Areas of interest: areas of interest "Industrial Park"
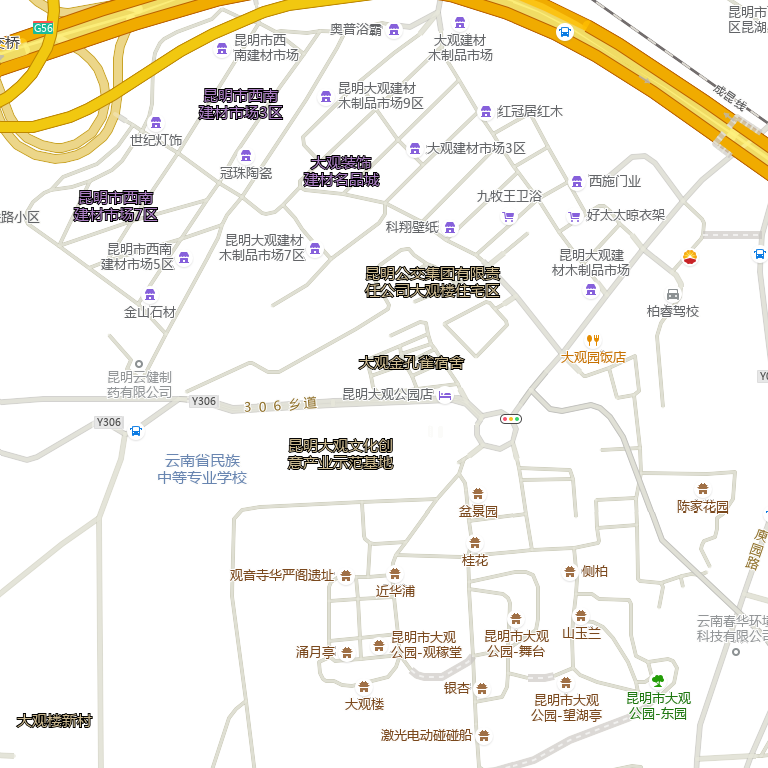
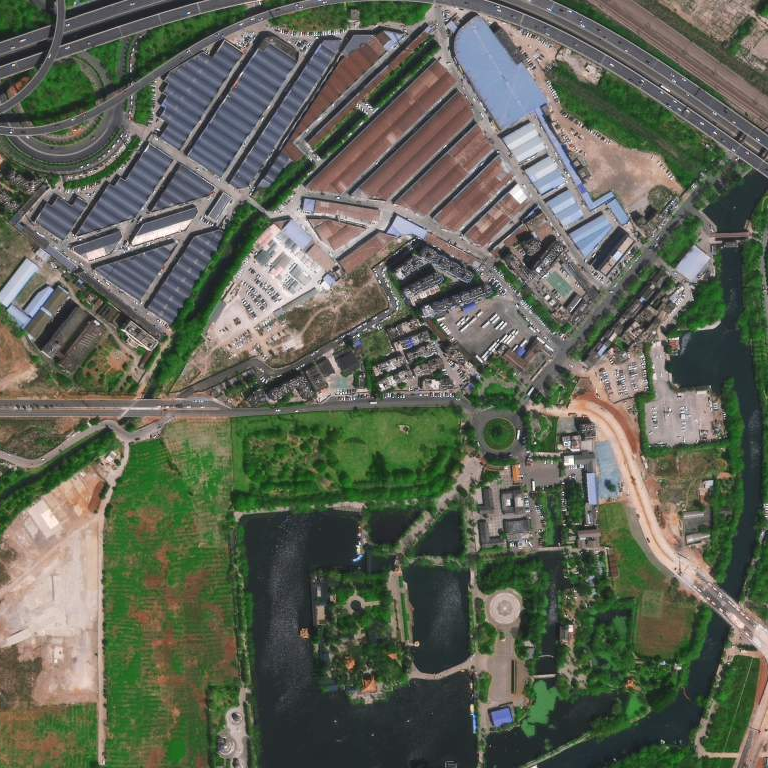